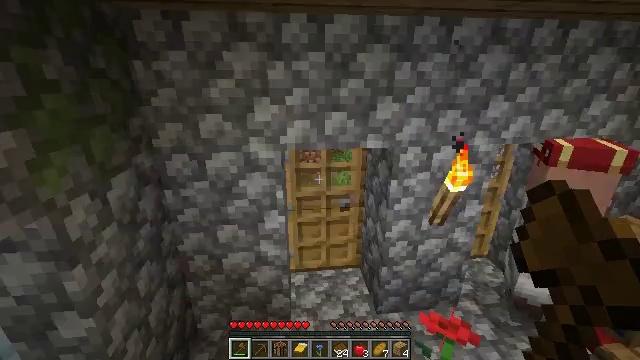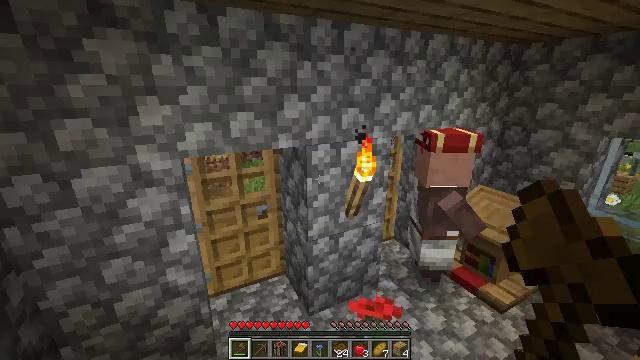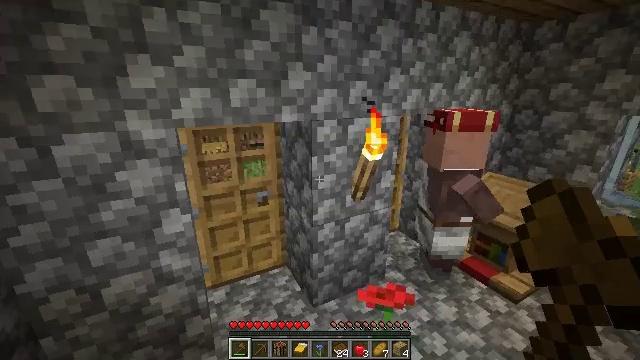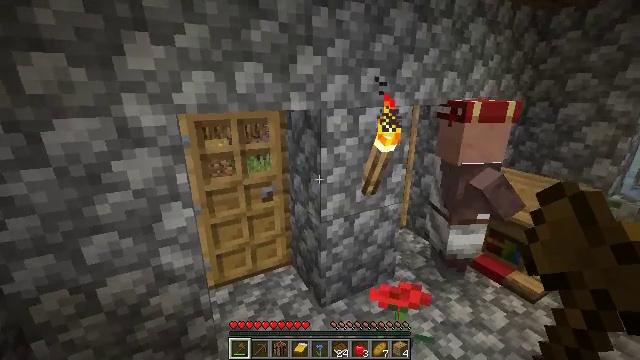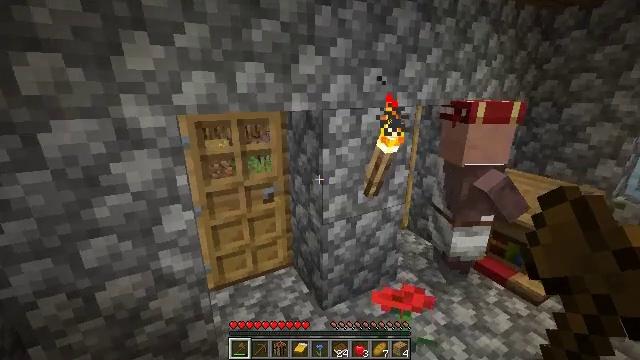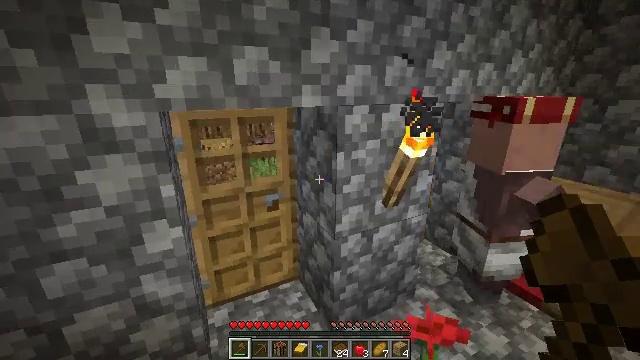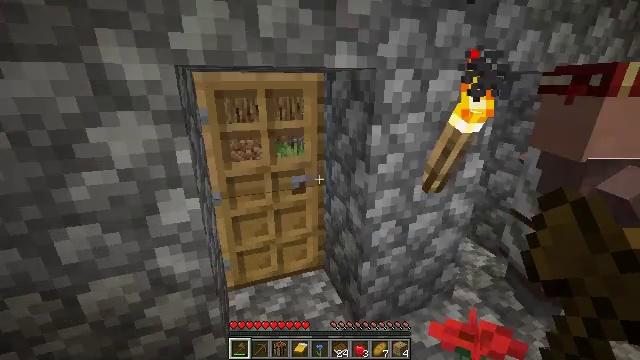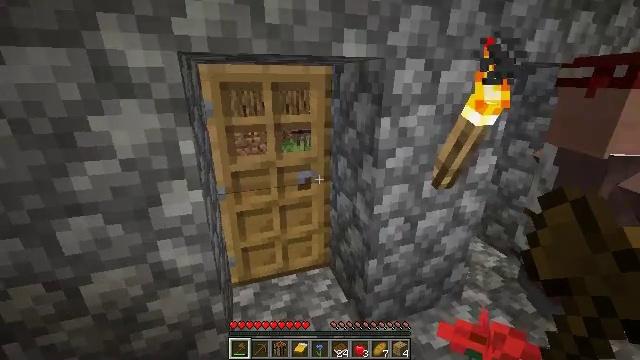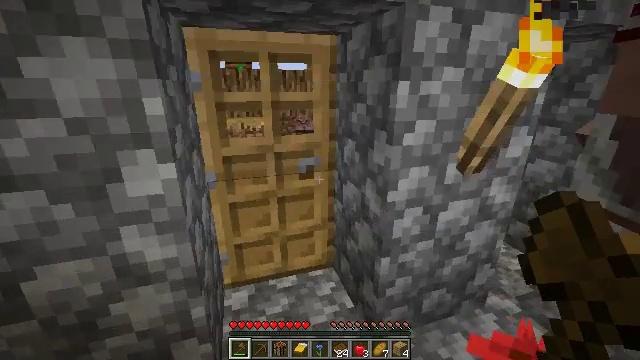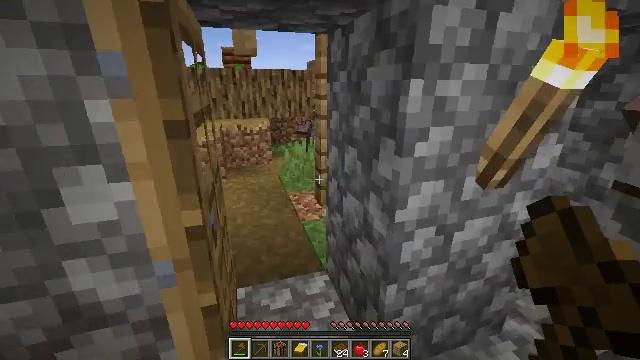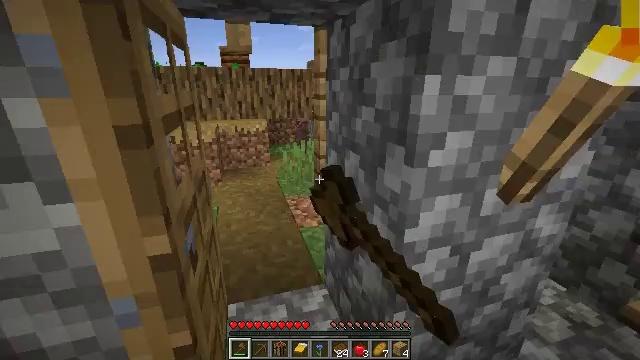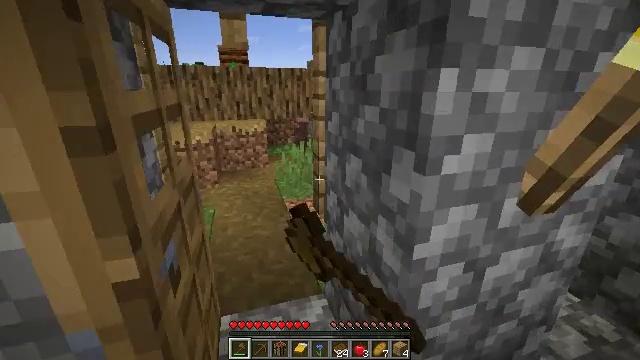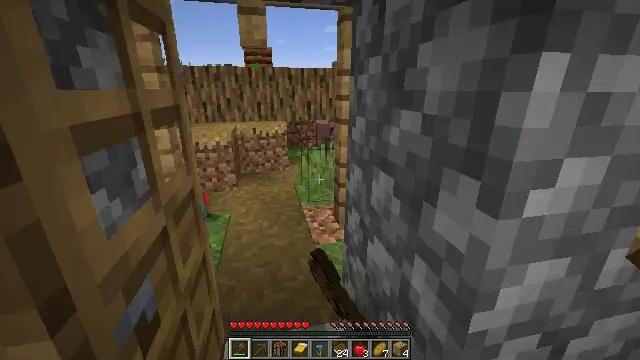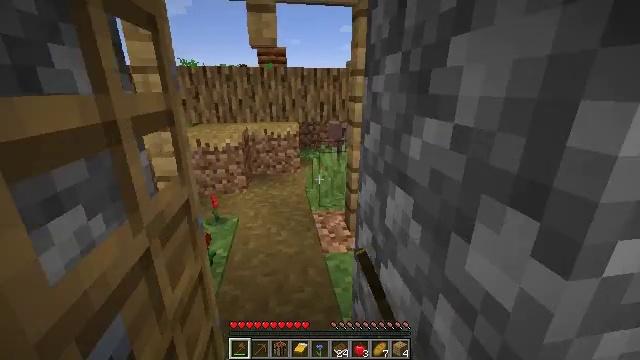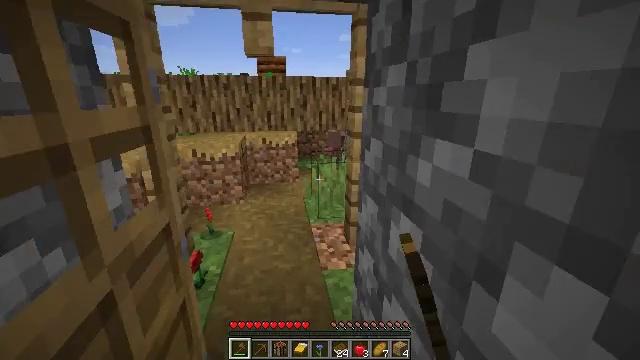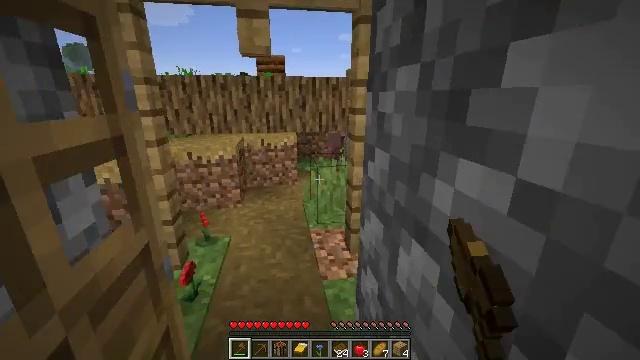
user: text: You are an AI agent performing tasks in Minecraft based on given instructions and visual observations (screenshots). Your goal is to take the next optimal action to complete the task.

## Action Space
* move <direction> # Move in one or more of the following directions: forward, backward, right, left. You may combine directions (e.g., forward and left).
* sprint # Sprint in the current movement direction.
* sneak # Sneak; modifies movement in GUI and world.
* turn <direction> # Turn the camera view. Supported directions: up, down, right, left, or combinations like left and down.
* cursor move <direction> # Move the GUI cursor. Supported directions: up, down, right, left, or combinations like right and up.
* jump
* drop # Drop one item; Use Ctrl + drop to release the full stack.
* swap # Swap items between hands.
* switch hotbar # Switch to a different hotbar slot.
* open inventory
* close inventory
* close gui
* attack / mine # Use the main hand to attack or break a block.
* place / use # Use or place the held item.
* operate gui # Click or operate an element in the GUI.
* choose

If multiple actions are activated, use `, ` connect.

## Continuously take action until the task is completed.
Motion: motion action
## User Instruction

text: Break the hay block to collect it.
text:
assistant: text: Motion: move forward, turn right and up
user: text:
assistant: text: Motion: move forward
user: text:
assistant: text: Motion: move forward
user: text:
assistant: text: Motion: move forward
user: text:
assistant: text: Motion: move forward, turn left
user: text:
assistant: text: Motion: move forward, turn left and down
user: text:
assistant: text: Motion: move forward, turn left
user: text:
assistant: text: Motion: move forward, turn left
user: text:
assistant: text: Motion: move forward, use / place
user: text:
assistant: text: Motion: move forward, use / place
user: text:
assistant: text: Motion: move forward, use / place
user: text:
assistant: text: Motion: move forward, turn left, use / place
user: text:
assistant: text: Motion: move forward, turn left
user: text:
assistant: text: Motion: move forward, turn up
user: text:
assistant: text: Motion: move forward
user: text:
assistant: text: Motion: move forward
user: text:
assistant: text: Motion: move forward
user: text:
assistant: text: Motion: move forward
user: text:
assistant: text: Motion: move forward
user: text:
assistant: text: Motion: move forward and move left, turn left
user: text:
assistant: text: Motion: move forward and move left, turn left and down
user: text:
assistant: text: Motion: move forward and move left, turn down
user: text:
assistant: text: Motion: move forward and move left, turn down
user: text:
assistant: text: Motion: move forward, turn right and up
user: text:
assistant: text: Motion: move forward, turn right and up
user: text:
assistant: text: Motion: move forward, turn right and down
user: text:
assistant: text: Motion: move forward, turn right and down
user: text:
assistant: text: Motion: move forward, turn right
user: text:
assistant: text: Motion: move forward, turn right and up
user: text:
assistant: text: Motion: move forward, turn right and up